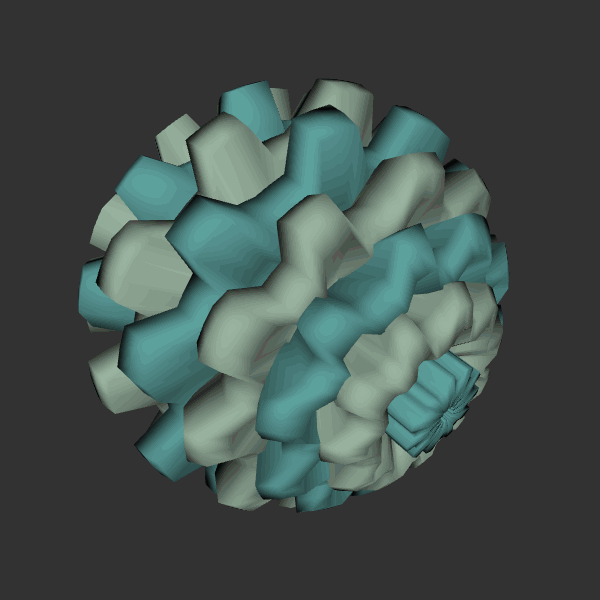
Background: dark